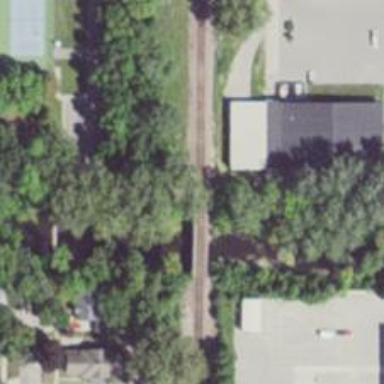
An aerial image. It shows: Railway crossing.